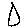
Label: triangle